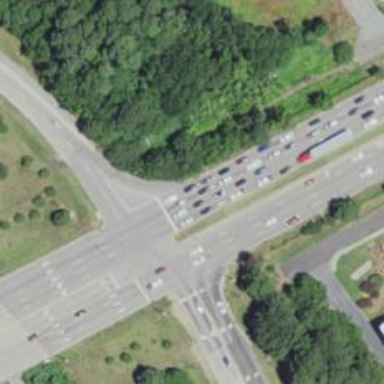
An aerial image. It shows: Asphalt trunk highway classified as expressway.